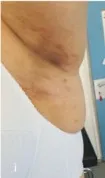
Psoriatic and HS lesions of patient 1. (
f-
j) Psoriatic and HS lesions of first patient after treatment with certolizumab pegol.
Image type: medical_photograph (skin_photograph)